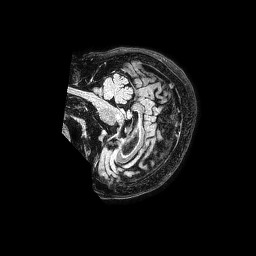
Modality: FLAIR
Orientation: sagittal
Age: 61
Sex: female
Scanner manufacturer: philips
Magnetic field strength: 1.5 T
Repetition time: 4.8 s
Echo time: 0.3 s